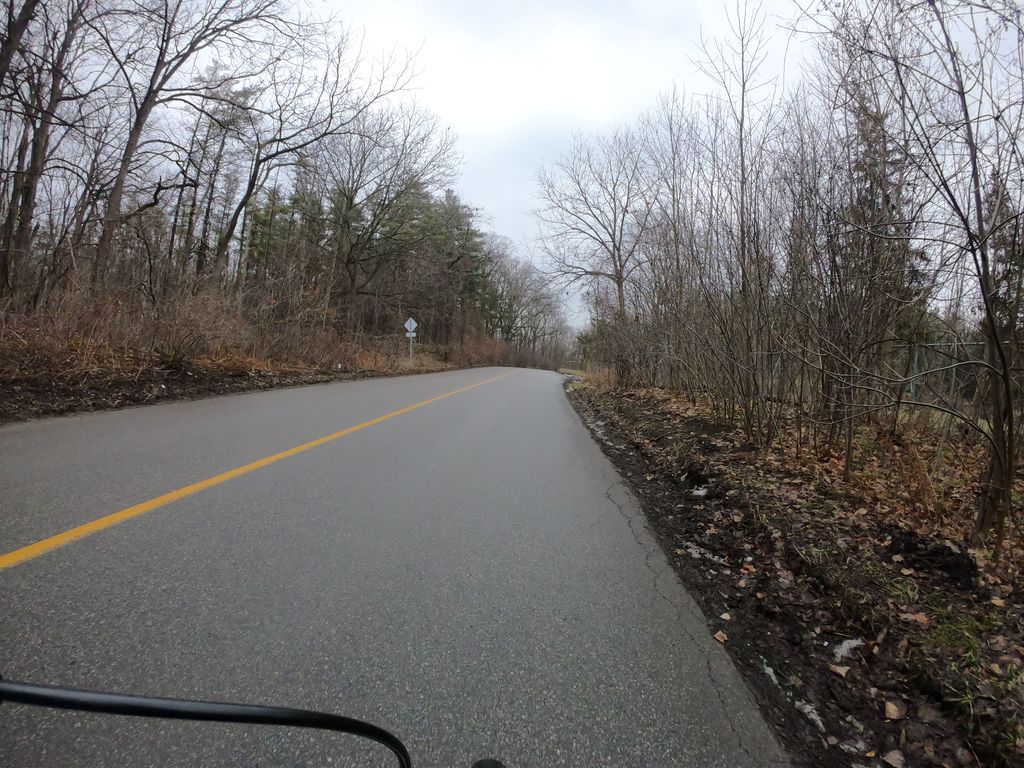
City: kitchener-waterloo